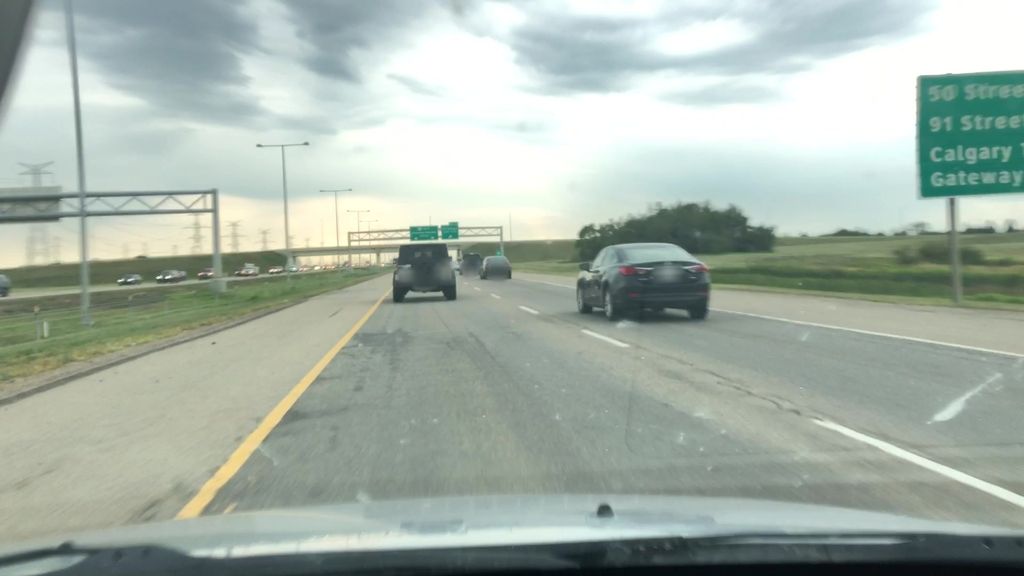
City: edmonton